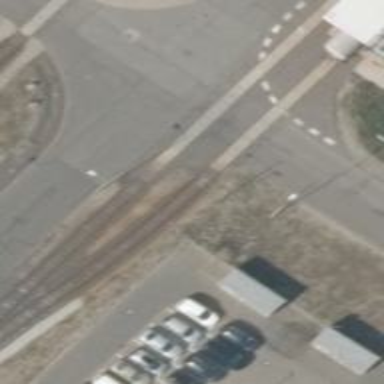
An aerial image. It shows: Railway level crossing.